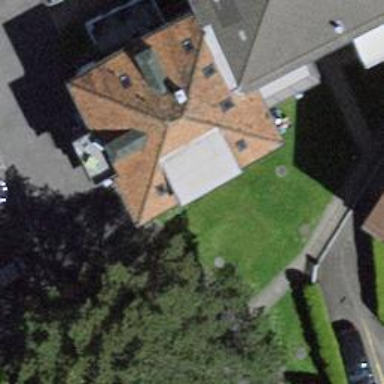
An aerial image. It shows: Detached building.